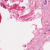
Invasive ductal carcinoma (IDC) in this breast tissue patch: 0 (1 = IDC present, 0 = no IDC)